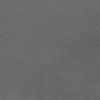
Label: dusty